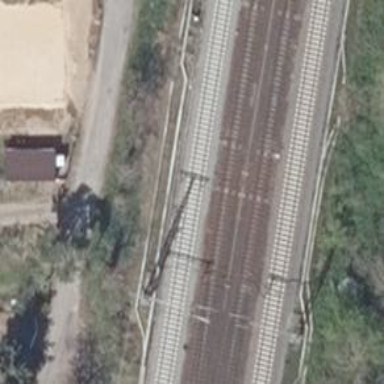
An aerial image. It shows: Railway track with contact lines for electrification.